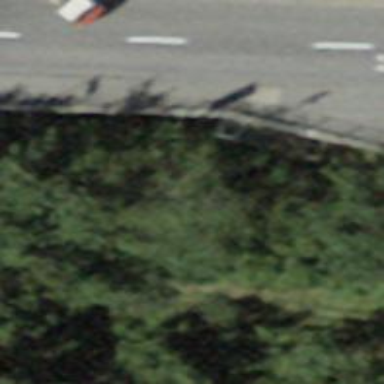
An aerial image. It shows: Set of steps on the road.